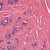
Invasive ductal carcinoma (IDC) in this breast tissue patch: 1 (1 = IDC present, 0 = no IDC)